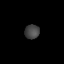
Tissue: skin
Cell type: Epithelial cells
Senescence score: 0.2202
Nuclear area (px): 205
Mean DAPI intensity: 69.507